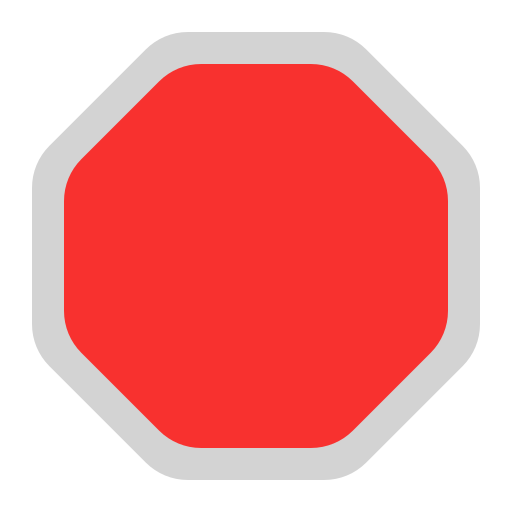
stop sign flat